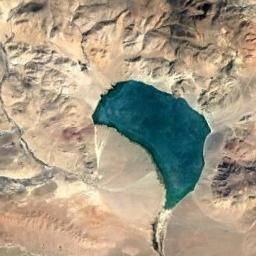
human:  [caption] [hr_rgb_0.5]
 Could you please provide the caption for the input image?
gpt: The lake lies in a mountainous area and the water is deep green .

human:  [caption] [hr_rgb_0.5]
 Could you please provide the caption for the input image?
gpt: An irregularly shaped blue lake surrounded by yellowish brown rocks .

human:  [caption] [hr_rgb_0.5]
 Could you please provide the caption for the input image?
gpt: The ground is uneven around the lake .

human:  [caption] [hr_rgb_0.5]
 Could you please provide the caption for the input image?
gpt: There are green Spaces in the lake .

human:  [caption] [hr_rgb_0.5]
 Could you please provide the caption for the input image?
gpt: The blue lake is on a brown mountain with many ridges .